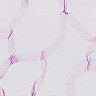
Metastatic tissue present: no